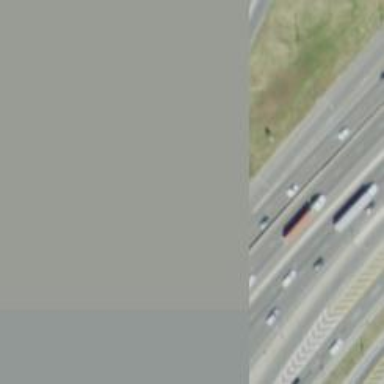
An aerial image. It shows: Urban freeway/expressway with asphalt surface.